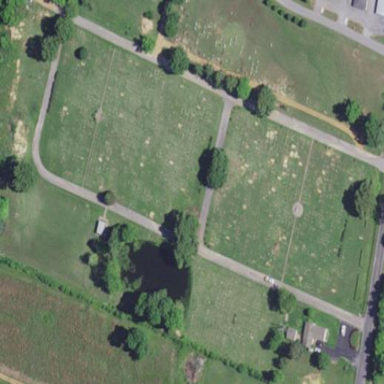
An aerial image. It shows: Cemetery.